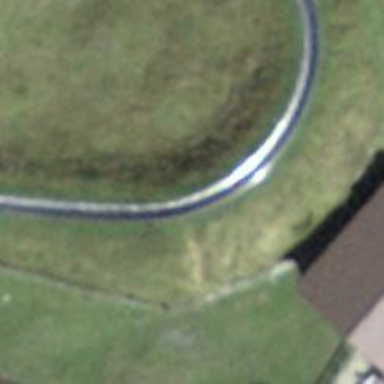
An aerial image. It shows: Summer toboggan attraction.